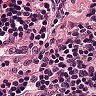
Metastatic tissue present: no